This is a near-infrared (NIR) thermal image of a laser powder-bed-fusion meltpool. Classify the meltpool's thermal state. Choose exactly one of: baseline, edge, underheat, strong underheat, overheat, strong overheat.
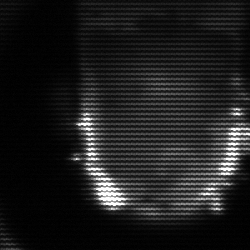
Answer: baseline